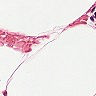
Metastatic tissue present: no